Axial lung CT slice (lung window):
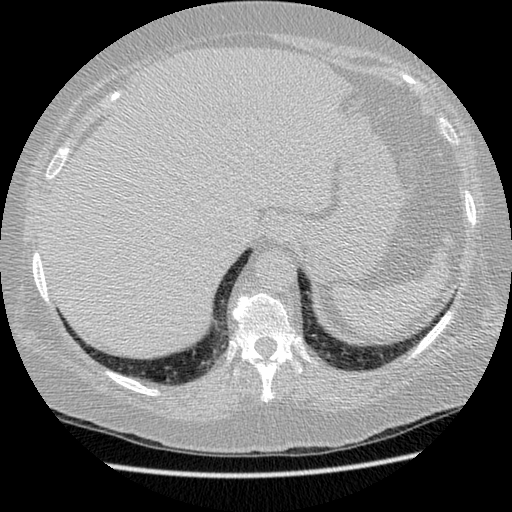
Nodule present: no